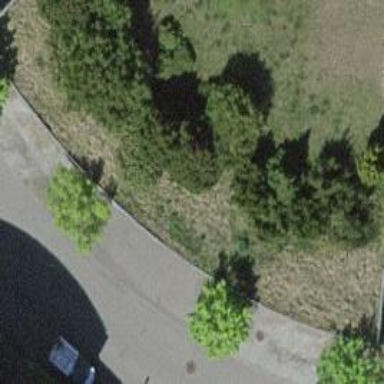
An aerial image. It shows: Parking entrance.